Question: I tried installing <URL> page, and everything appears to be installed properly.
Here's the full error message that I get (from the Python 3.2.2 shell):
'''
>>> from rtree import index
Traceback (most recent call last):
File "<pyshell#0>", line 1, in <module>
from rtree import index
File "C:\Python32\lib\site-packages
tree\__init__.py", line 1, in <module>
from index import Rtree
ImportError: No module named index
>>> import rtree
Traceback (most recent call last):
File "<pyshell#1>", line 1, in <module>
import rtree
File "C:\Python32\lib\site-packages
tree\__init__.py", line 1, in <module>
from index import Rtree
ImportError: No module named index
'''
The error message indicates that there's no module named 'index', but when I look in my 'C:\Python32\lib\site-packages
tree\' directory, I see that it's there.

What could be causing me to still get the 'ImportError: No module named index' error message, and how can I fix it so I can use the RTree module?
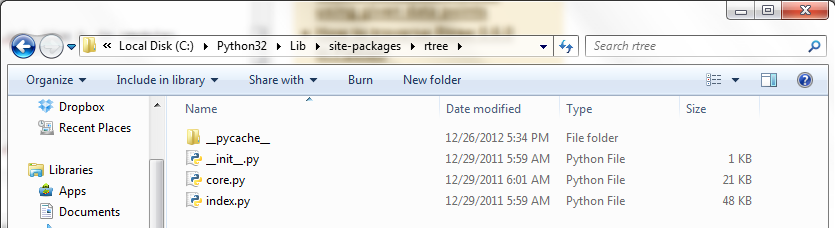
Answer: It appears to rely on 'import foo' doing a <URL>. So the maintainers probably didn't even try to be 3.x-compatible, and the installation just worked by chance. Appropriately, there is no claim of Python 3 compatibility: No 'Programming Language :: Python :: 3' trove classifier, no mention in the documentation, no use of 2to3 in 'setup.py', etc. Short of patching 'rtree' to fix this, and probably numerous other issues, you won't get it to work.